Question: I am developing a User Interface to view the student details from a student Database.
I have three datagrids in my application as follows:
The first datagrid at the left is for selecting the Student from the list and the other two must display the information about the selected student.
the datagrid is dependent on datagrid and the is dependent on datagrid.
I have done the database connectivity to populate the list of students in the Select a Student datagrid, but I dont know how to proceed further. So far I have understood that I should create a 'DataGridView.CellClick' Event.
Could anybody suggest me to proceed further.

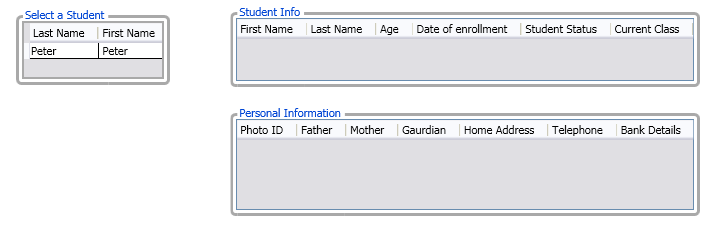
Answer: You can bind the 'ItemsSource' of the datagrid to the 'SelectedItem' of the datagrid and the ItemsSource of the datagrid to the 'SelectedItem' of the datagrid.
That way the datagrid will automatically update as you select a student and the datagrid will automatically update as you select an item in the datagrid.
The Binding:
'''
ItemsSource="{Binding ElementName=StudentDataGrid, Path=SelectedItem.StudentInfo}"
'''
Replace the ElementName and the Path with the name of your datagrids and the correct property.